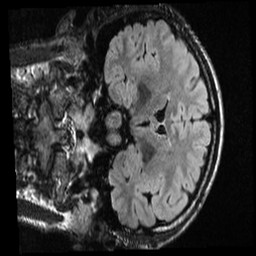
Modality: T1w
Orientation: coronal
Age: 22
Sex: male